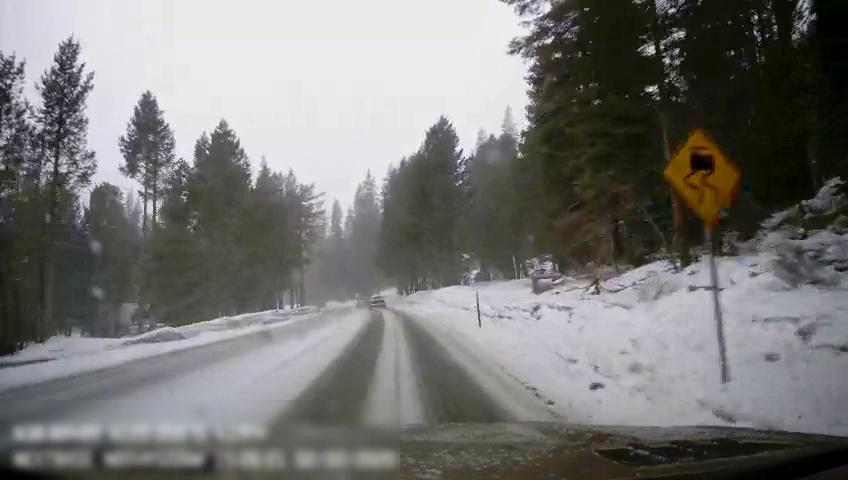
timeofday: Day
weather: Snowy
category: Drivable Space
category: Vehicles | Car
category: Vehicles | SUV
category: Traffic | Signs